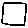
Label: square